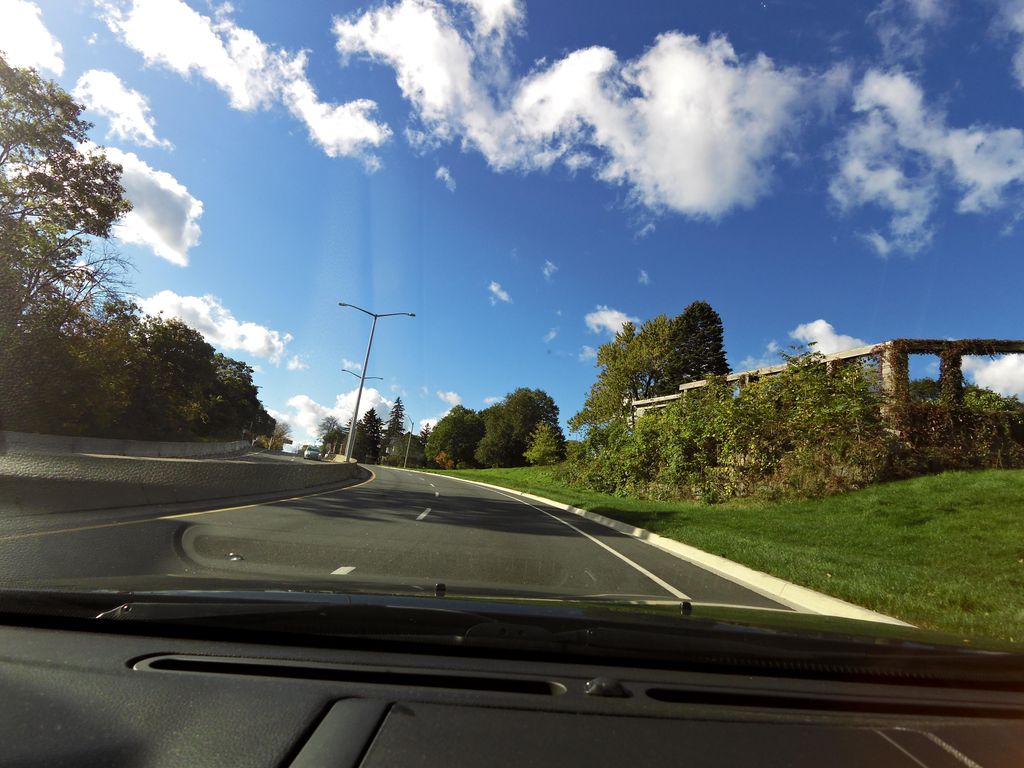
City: hamilton